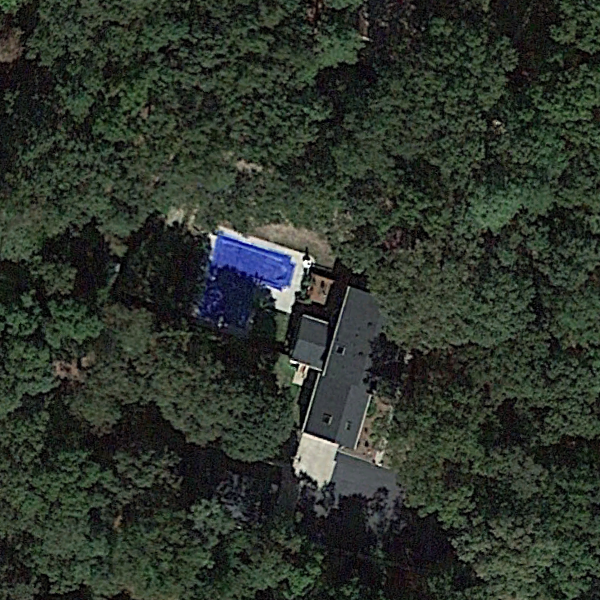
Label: SparseResidential